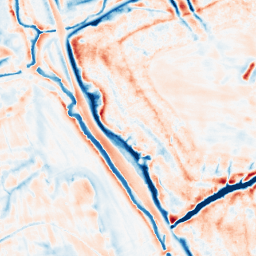
Category: edge_preserving
Decomposition family: bilateral
Decomposition parameters: d: 21
sigma_color: 100
sigma_space: 100
Upsampling method: linear_exact
Upsampling parameters: scale: 4
Upsampling scale: 4